Question: As we can see on lots of web site : we can increase or decrease size of font. Like on this example : <URL>
Is this possible in GWT ?
So could I change general (= all widgets) font size dynamically by choosing a size in a combo (1, 2, 3) like on the image ?

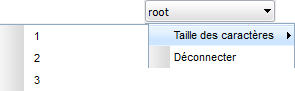
Answer: Depending of the widget, for example the ones which have a content property which could be set with Html should be feasible I think....
If you can get a reference to the DOM element you want to change you would probably be able to change the style via some specific javascript.
But in any case I don't think there is a direct way of doing it and on any widget.
You can have a look to <URL> also which indicate this fact.